Question: I used @VonC's <URL> to configure my development system so that 'git difftool <BRANCH1> <BRANCH1>' will invoke WinMerge. Here is what I did:
1. Placed the following in ~/.gitconfig: [diff] tool = winmerge
[difftool "winmerge"] cmd = winmerge.sh "$LOCAL" "$REMOTE"
[difftool] prompt = false
2. Created a /usr/bin/winmerge.sh with the following content: echo Launching WinMergeU.exe: $1 $2 "C:/Program Files (x86)/WinMerge/WinMergeU.exe" -e -ub "$1" "$2"
Now, when I try to launch WinMerge via 'git difftool <BRANCH1> <BRANCH1>', I receive what seems to be correct parameter passing:
'Launching WinMergeU.exe: /tmp/21qMVb_file1.c /tmp/1ACqik_file1.c'
But, for some strange reason, instead of WinMerge displaying the two files side-by-side, it prompts for entering the file as the right-side, with the second file accepted as the left-side:

Why is this happening? What did I miss in the configuration steps?
P.S. When I type on the command line 'winmerge.sh file1.c file2.c', WinMerge immediately displays the two files side-by-side, just as I would expect.
Oh wow, I just noticed the 'Both paths are invalid' message at the bottom of WinMerge's prompt (and updated the screenshot to emphasize that). It appears that these files simply weren't generated by difftool or something is wrong with the path.
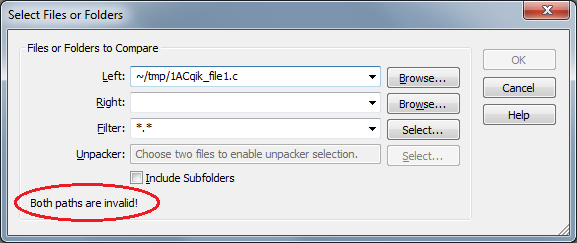
Answer: I solved the problem!
The solution lies in the hint provided by @pydave's <URL> with 'cygpath -w $1' 'cygpath -w $2'.
It works beautifully now. Just as I would expect.